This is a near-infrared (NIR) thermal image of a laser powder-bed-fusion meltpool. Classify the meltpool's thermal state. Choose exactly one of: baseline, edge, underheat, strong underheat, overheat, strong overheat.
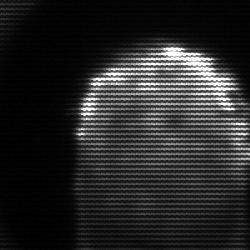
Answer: baseline